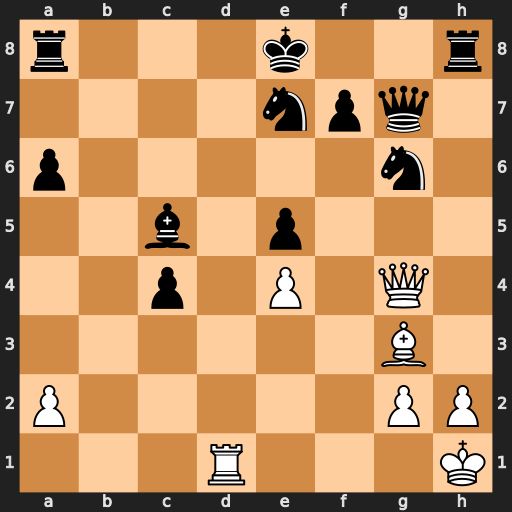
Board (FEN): r3k2r/4npq1/p5n1/2b1p3/2p1P1Q1/6B1/P5PP/3R3K
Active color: w
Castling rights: kq
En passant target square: -
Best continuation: Qd7+ Kf8 Qd8+ Rxd8 Rxd8#